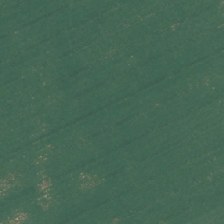
Land cover: shortrotation_cropland